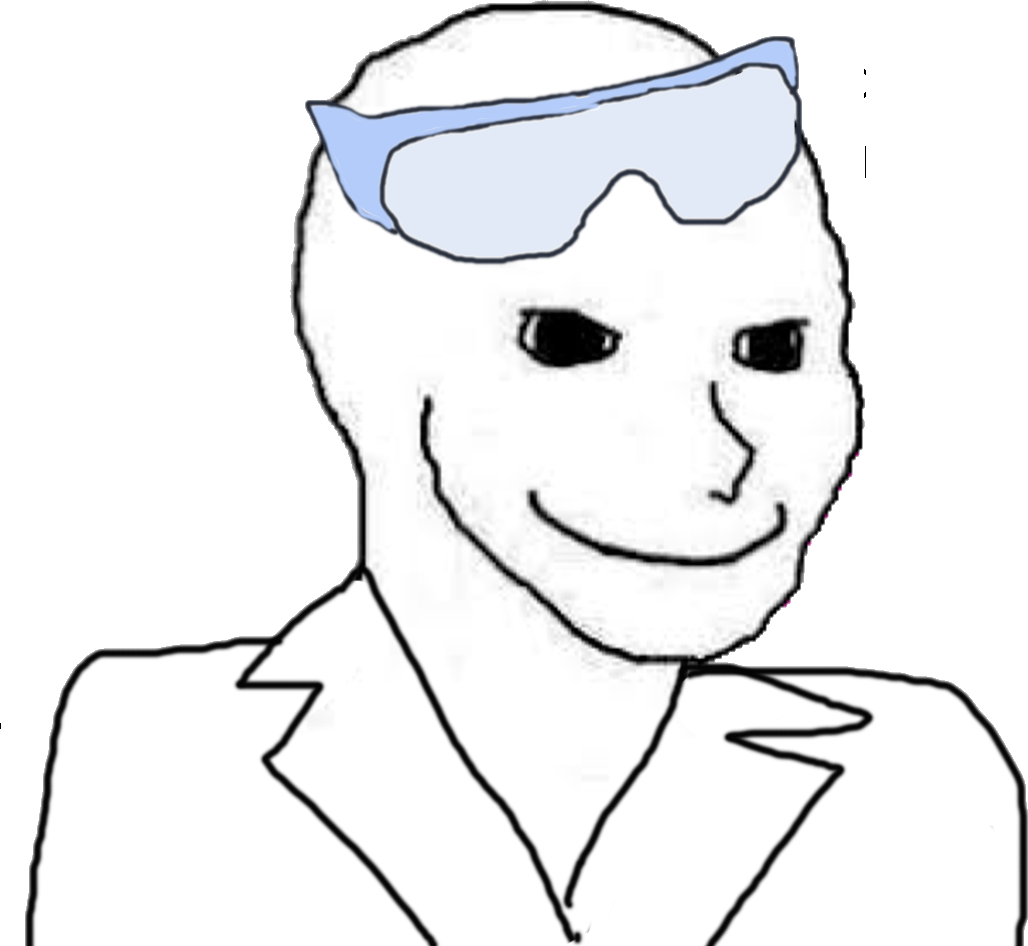
Label: 5_Oomer